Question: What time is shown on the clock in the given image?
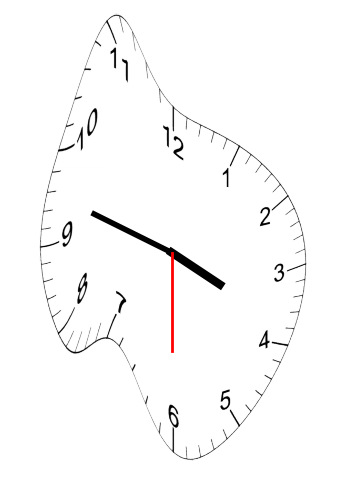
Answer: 03:47:30